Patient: sex M, age 83
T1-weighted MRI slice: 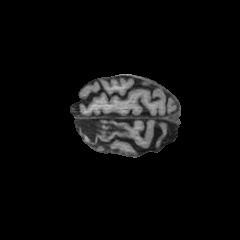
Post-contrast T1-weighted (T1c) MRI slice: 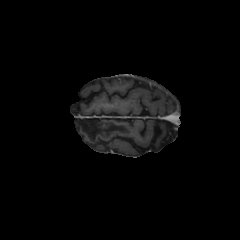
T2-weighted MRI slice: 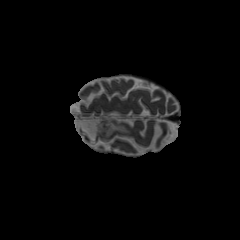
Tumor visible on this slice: no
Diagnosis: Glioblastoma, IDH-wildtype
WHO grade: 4